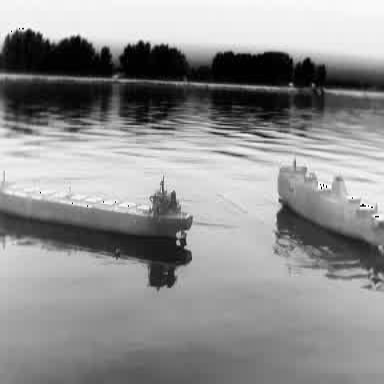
There are two objects shown in the infrared image, including a liner, and a container_ship.